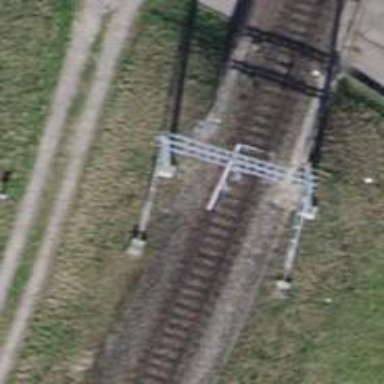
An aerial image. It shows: Railway bridge with electrified tracks and single contact line.